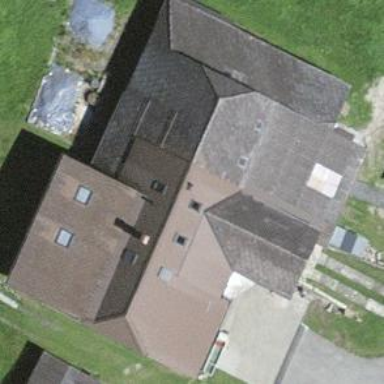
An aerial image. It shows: Farm building.